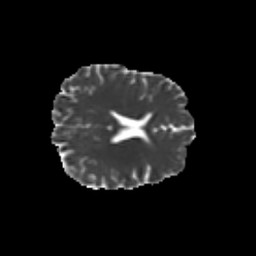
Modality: MD
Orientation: axial
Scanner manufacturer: siemens
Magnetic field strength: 3 T
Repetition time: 9.2 s
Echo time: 0.084 s